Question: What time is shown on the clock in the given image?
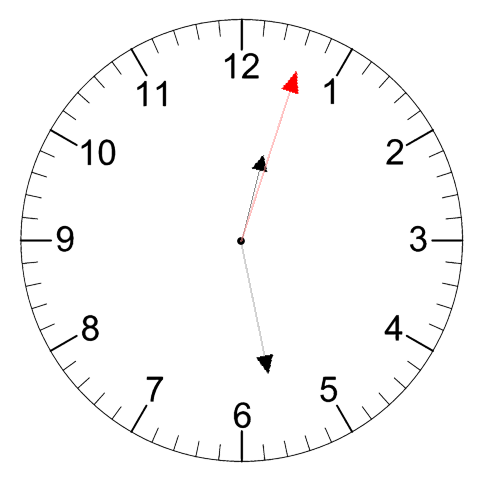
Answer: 12:28:03